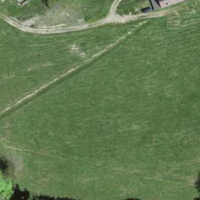
EUNIS habitat code: 24
Species observed at this site:
Juniperus communis